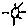
Label: sun